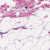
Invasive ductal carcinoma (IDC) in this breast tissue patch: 0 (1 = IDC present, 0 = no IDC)